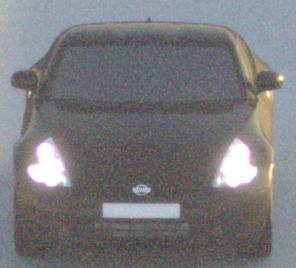
Make: Nissan
Model: 370Z Coupé
Detailed model: 370Z (Z34) Coupé
Model produced from: 2009/12
Model produced until: 2013/03
Doors: 3
Color: black
Road condition: dry road
Daytime: sunrise or sunset
Contrast: low contrast